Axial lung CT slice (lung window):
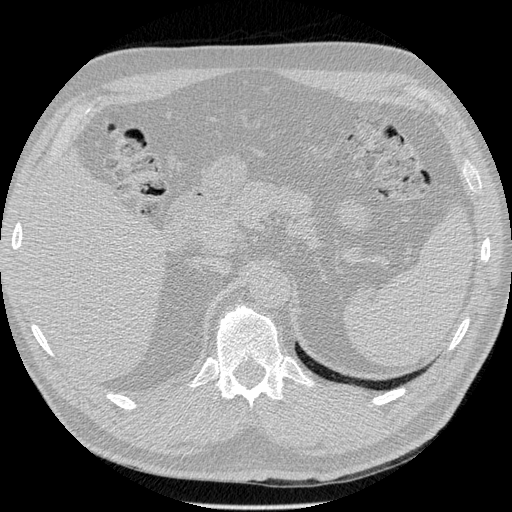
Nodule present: no